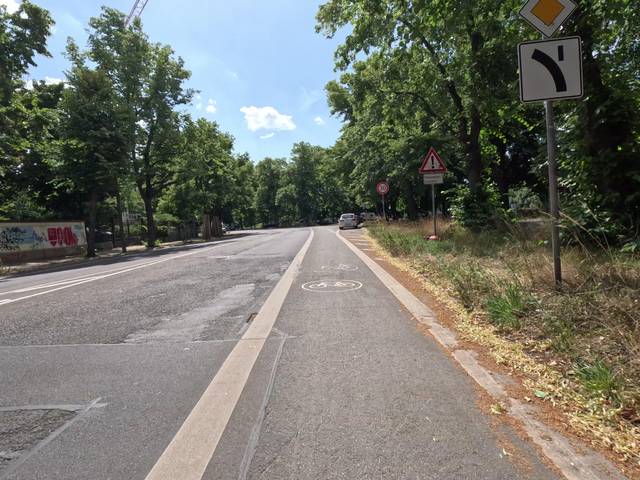
Region: Germany
Coordinates: 51.333, 12.353